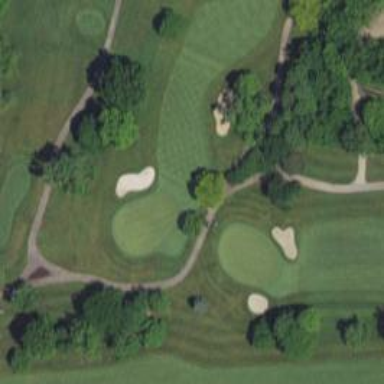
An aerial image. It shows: Path for both road and golf.